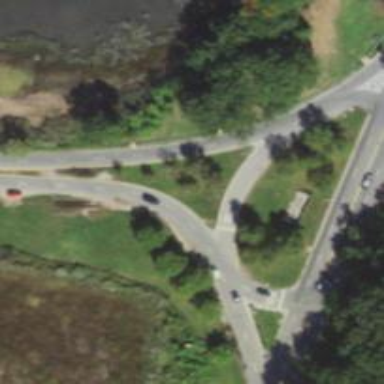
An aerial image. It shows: Secondary link road.